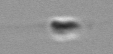
Label: flagellate_morphotype3